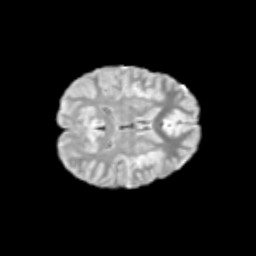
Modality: T2w
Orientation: axial
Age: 12
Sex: male
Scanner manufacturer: siemens
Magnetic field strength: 3 T
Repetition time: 3.8 s
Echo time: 0.07 s